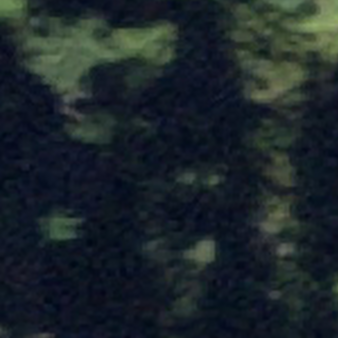
Label: other